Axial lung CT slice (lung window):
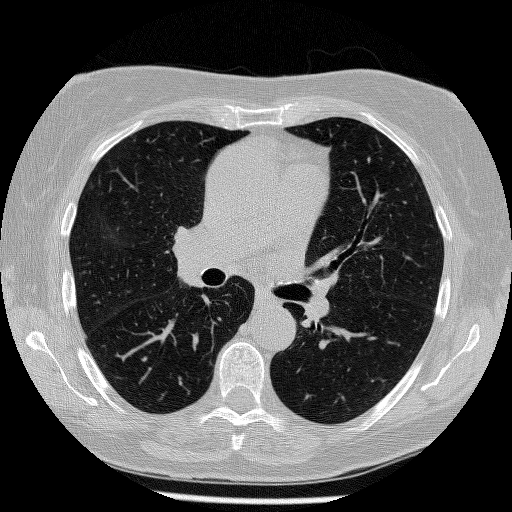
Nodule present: no